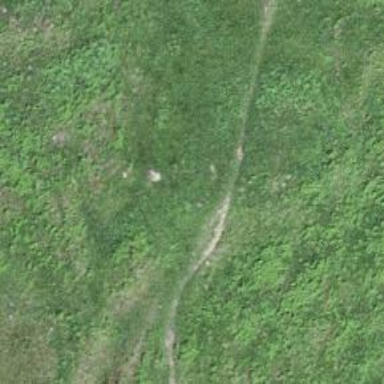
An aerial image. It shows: Unpaved path.